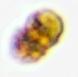
Label: Margalefidinium